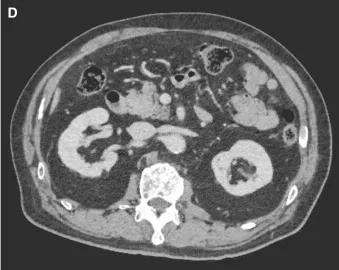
Computed tomography examination. No definite adrenal nodule was found in the bilateral adrenal glands. (D) Thinned bilateral cortexes of kidneys are presented.
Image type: radiology (ct)